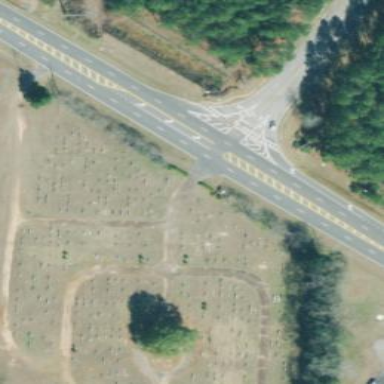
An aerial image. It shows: Cemetery.